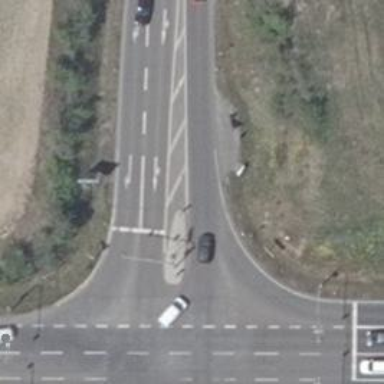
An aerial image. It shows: Road with traffic signals and traffic calming island.